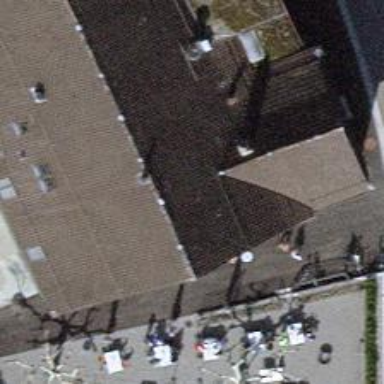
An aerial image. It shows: Restaurant located within hotel.